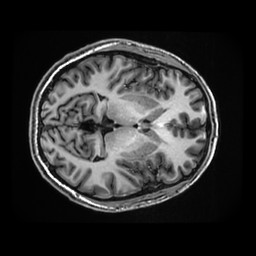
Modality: T1w
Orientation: axial
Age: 19
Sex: male
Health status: healthy
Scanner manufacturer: ge
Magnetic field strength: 3 T
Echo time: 0.0052 s